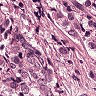
Metastatic tissue present: yes